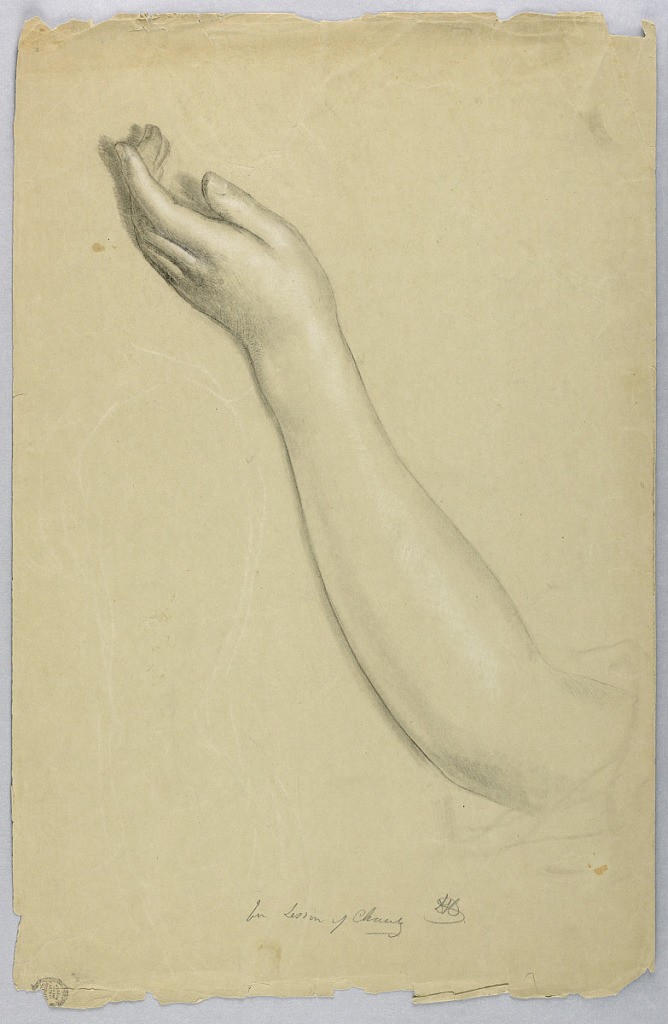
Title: Study of Left Hand for "Lesson of Charity"
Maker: Daniel Huntington, American, 1816–1906
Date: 1850
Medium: Graphite, black crayon, white chalk on grey wove paper
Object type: Drawing
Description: Left hand and forearm outstretched. Verso: Young woman in left profile, walking with arms outstretched.